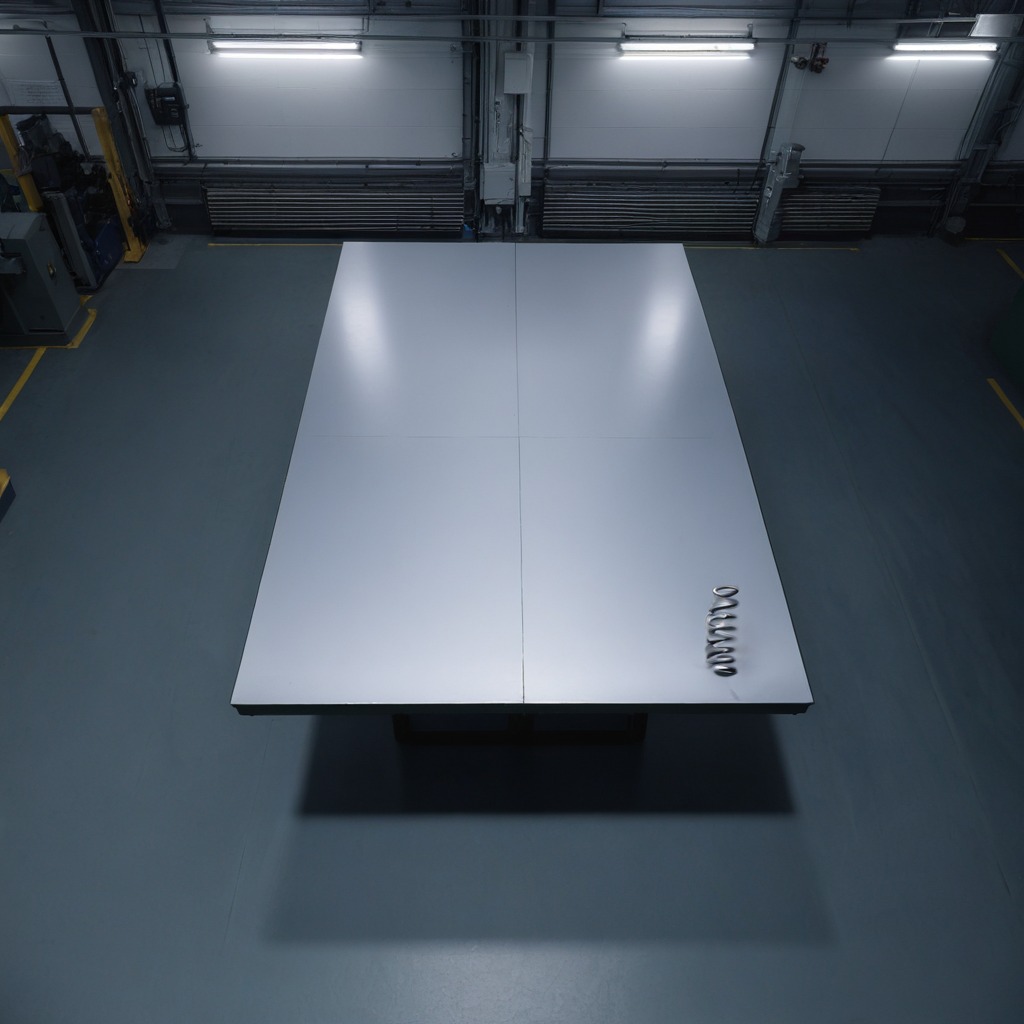
A coiled metal spring is lying on the tabletop.